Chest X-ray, PA view. Patient: 32 years old, sex F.
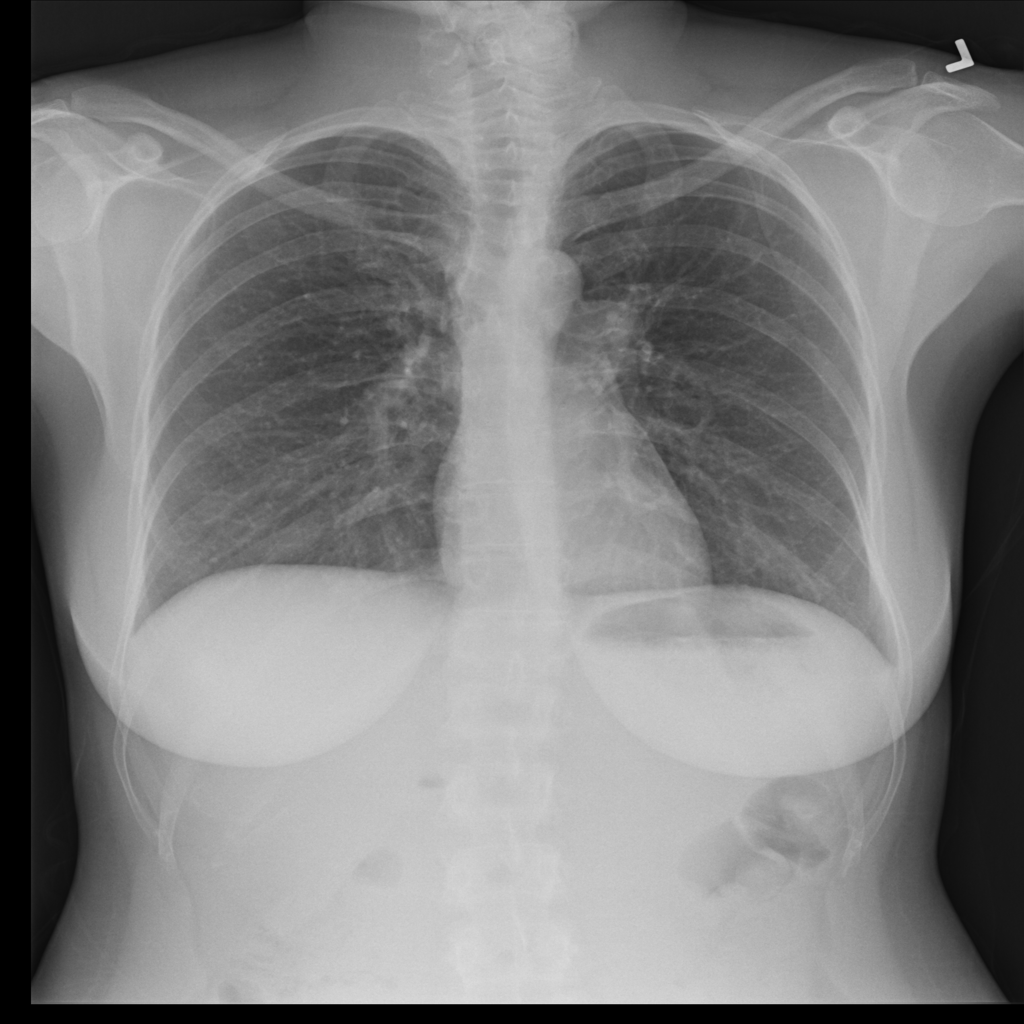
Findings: No Finding